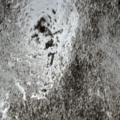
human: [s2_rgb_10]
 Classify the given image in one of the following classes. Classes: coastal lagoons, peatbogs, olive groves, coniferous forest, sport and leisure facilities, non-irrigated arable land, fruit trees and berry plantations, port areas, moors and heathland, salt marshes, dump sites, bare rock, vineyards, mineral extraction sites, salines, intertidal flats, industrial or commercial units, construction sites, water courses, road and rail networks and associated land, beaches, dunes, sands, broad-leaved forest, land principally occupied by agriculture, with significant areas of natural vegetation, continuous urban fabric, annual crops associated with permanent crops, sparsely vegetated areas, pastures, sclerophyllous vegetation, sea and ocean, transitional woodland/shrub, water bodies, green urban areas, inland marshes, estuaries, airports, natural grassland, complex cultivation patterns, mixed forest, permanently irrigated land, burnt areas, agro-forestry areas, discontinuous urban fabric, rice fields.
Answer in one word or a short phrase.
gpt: broad-leaved forest, coniferous forest, bare rock